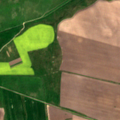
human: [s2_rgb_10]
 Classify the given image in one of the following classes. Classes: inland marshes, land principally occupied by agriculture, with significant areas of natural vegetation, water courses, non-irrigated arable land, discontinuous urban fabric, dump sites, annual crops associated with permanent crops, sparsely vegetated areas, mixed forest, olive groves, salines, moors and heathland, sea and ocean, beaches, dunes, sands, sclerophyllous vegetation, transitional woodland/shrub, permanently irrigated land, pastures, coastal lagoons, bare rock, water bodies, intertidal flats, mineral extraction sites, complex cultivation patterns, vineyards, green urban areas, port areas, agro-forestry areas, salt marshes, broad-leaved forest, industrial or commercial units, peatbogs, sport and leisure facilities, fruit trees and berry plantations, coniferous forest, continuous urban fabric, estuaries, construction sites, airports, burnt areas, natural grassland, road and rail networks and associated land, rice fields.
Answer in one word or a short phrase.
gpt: non-irrigated arable land, pastures, complex cultivation patterns